Interaction volume radius: 5 \u00c5
Interaction volume height: 10 \u00c5
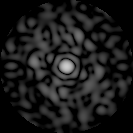
Disorder parameter: 0.8118